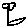
Label: flower